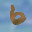
Label: 6